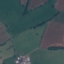
Land use / land cover: Pasture